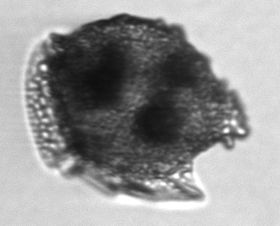
Label: Dinophysis_norvegica